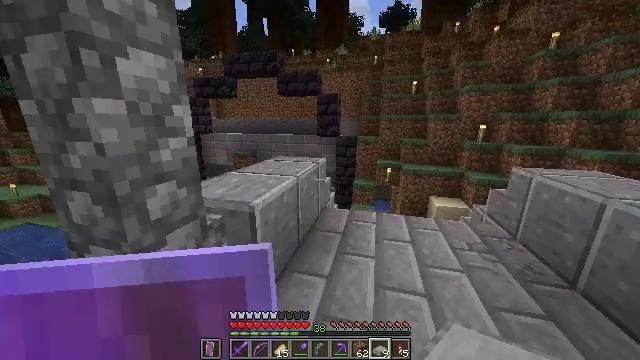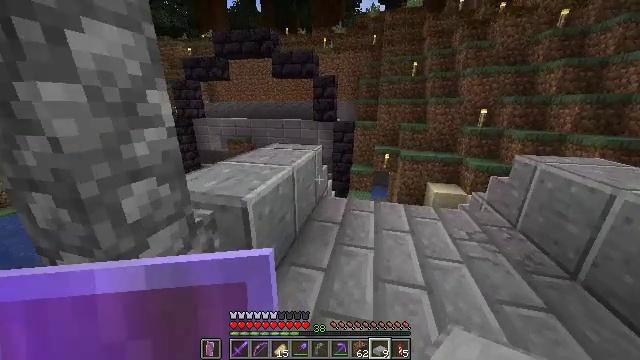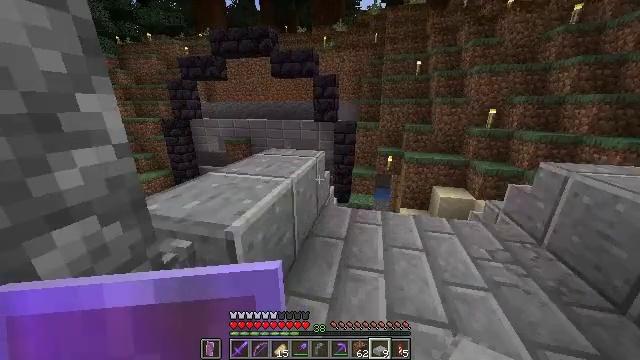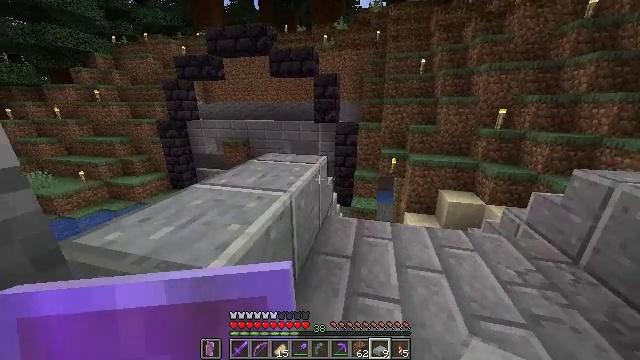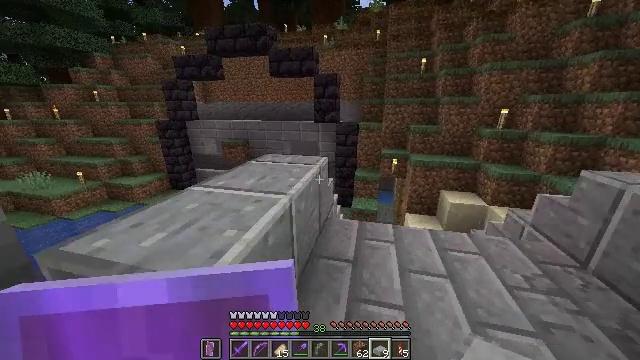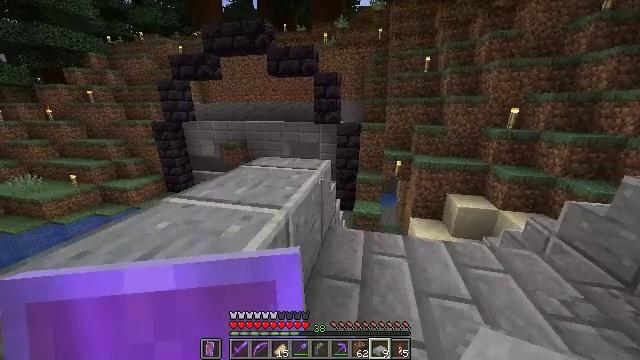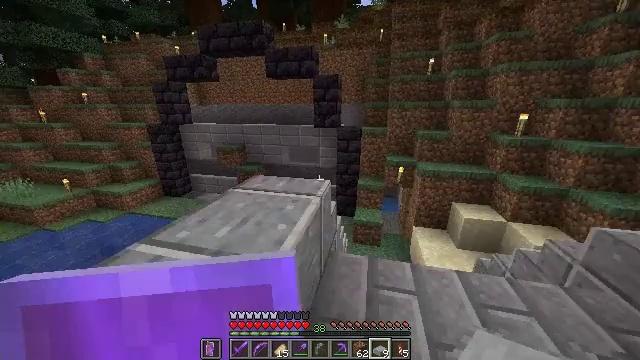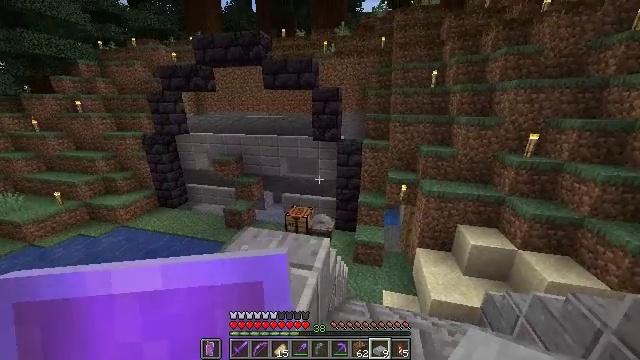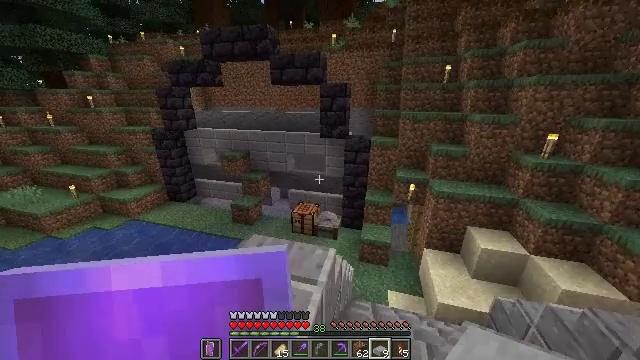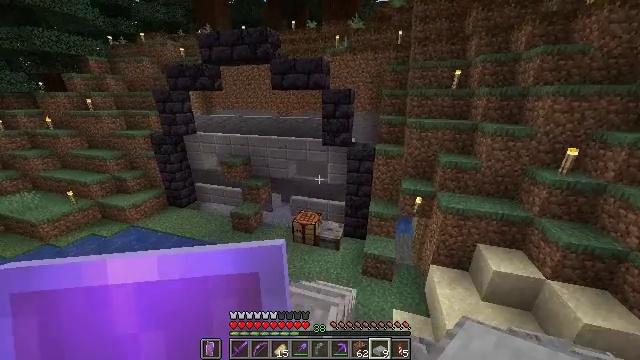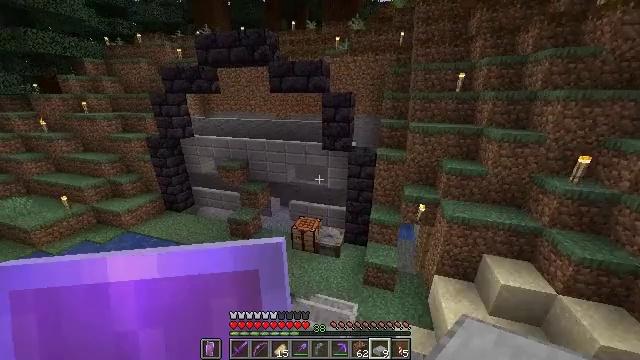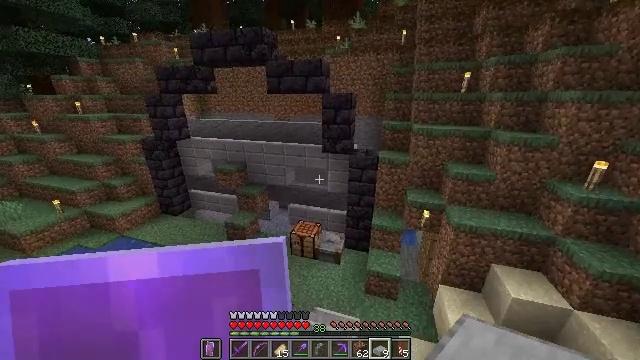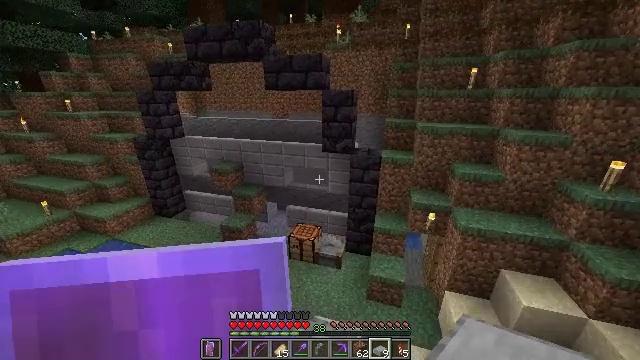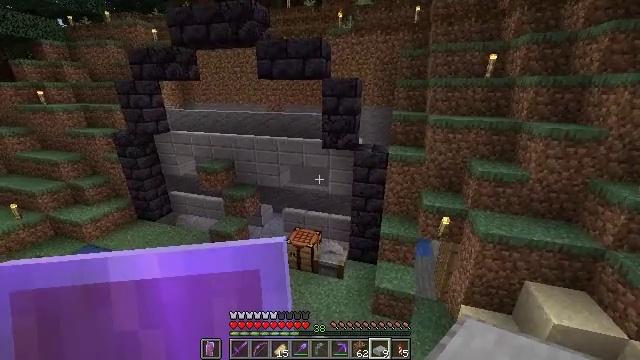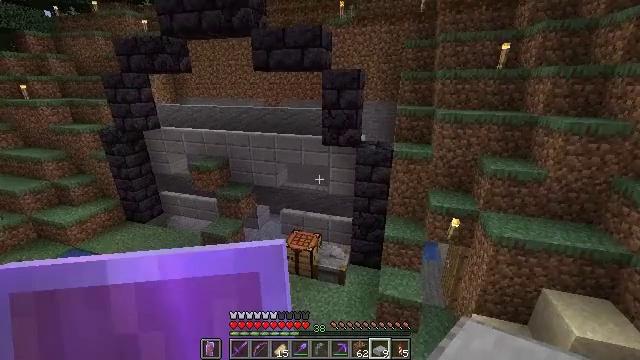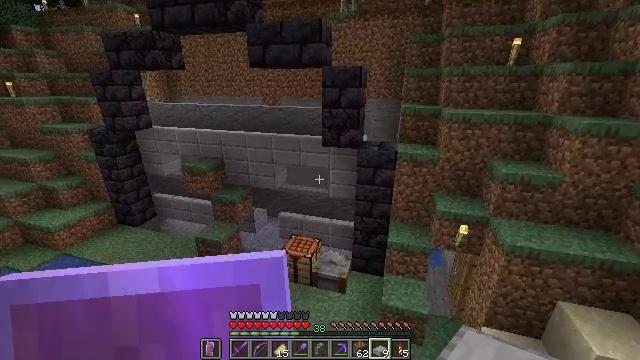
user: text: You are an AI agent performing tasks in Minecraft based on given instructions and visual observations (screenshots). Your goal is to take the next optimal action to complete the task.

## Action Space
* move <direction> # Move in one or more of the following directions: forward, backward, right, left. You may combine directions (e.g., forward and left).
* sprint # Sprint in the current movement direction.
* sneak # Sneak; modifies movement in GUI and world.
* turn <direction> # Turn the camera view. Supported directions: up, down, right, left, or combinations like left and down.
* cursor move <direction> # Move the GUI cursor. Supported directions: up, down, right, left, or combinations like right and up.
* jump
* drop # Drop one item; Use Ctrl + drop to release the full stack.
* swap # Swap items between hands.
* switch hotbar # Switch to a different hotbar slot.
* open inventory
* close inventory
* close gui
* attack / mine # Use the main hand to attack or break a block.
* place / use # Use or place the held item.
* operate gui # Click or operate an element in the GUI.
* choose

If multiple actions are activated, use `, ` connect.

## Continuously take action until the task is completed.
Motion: motion action
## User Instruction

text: Craft a smooth stone slab.
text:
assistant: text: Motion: move forward, sprint, turn down
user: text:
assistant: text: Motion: move forward, sprint
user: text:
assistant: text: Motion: move forward, sprint
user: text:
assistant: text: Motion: move forward, sprint
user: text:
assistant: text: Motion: move forward, sprint
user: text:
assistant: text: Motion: move forward, sprint, jump
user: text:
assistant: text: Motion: move forward, jump
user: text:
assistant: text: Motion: move forward, turn left and down, jump
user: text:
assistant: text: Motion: move forward
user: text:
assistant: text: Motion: move forward
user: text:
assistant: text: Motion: no_op
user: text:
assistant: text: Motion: no_op
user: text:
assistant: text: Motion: no_op
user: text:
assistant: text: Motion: no_op
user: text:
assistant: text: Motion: no_op
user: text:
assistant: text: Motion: no_op
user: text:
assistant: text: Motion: no_op
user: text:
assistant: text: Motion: no_op
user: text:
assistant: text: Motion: no_op
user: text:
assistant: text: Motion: no_op
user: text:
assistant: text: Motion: no_op
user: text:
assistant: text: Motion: no_op
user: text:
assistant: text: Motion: no_op
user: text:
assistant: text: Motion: no_op
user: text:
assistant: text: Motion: no_op
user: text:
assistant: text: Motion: no_op
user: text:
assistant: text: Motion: no_op
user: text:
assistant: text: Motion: no_op
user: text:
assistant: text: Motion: no_op
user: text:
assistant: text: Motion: no_op